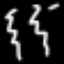
Label: squiggle